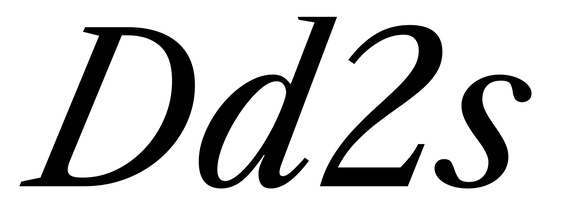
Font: LibreCaslonText-Italic_Italic